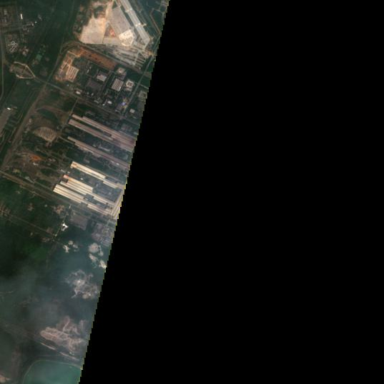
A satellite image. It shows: Industrial area dedicated to steelmaking.